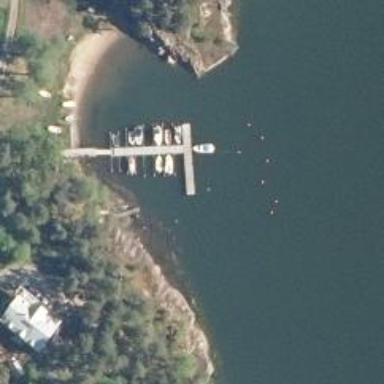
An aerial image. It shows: Man-made pier.